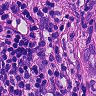
Metastatic tissue present: yes